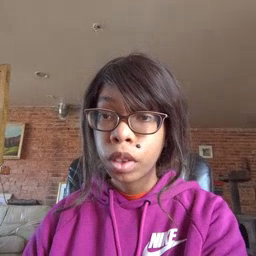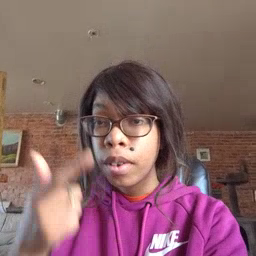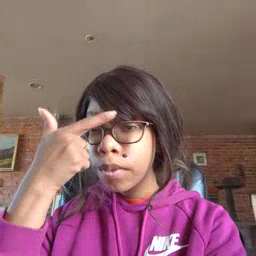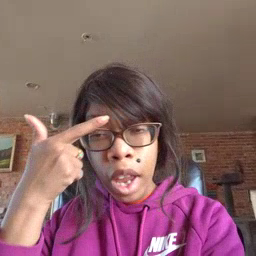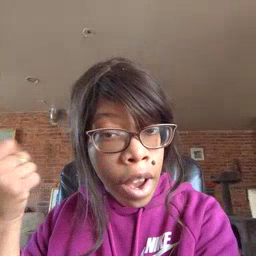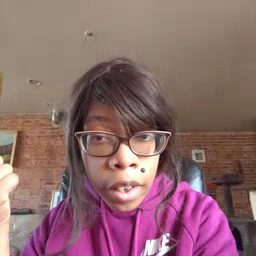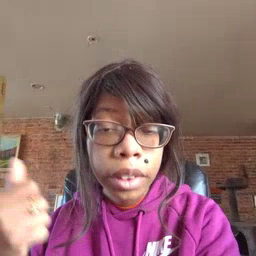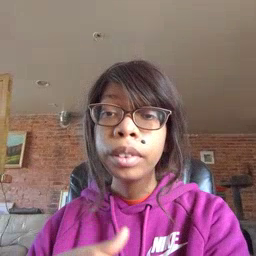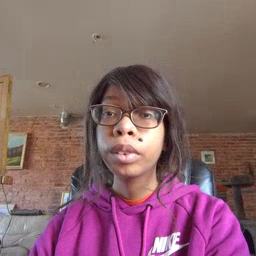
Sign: because